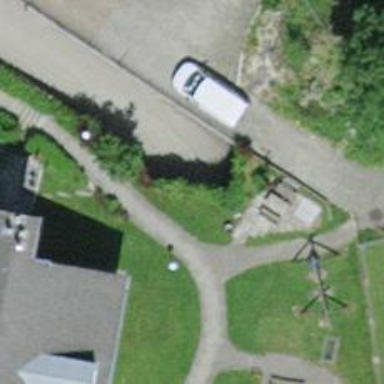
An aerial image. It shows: Parking entrance.